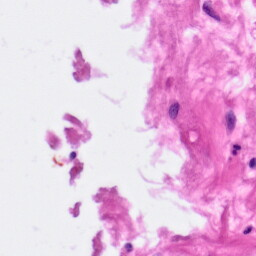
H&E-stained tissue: Pancreatic